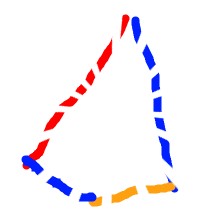
Shape: kite